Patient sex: M
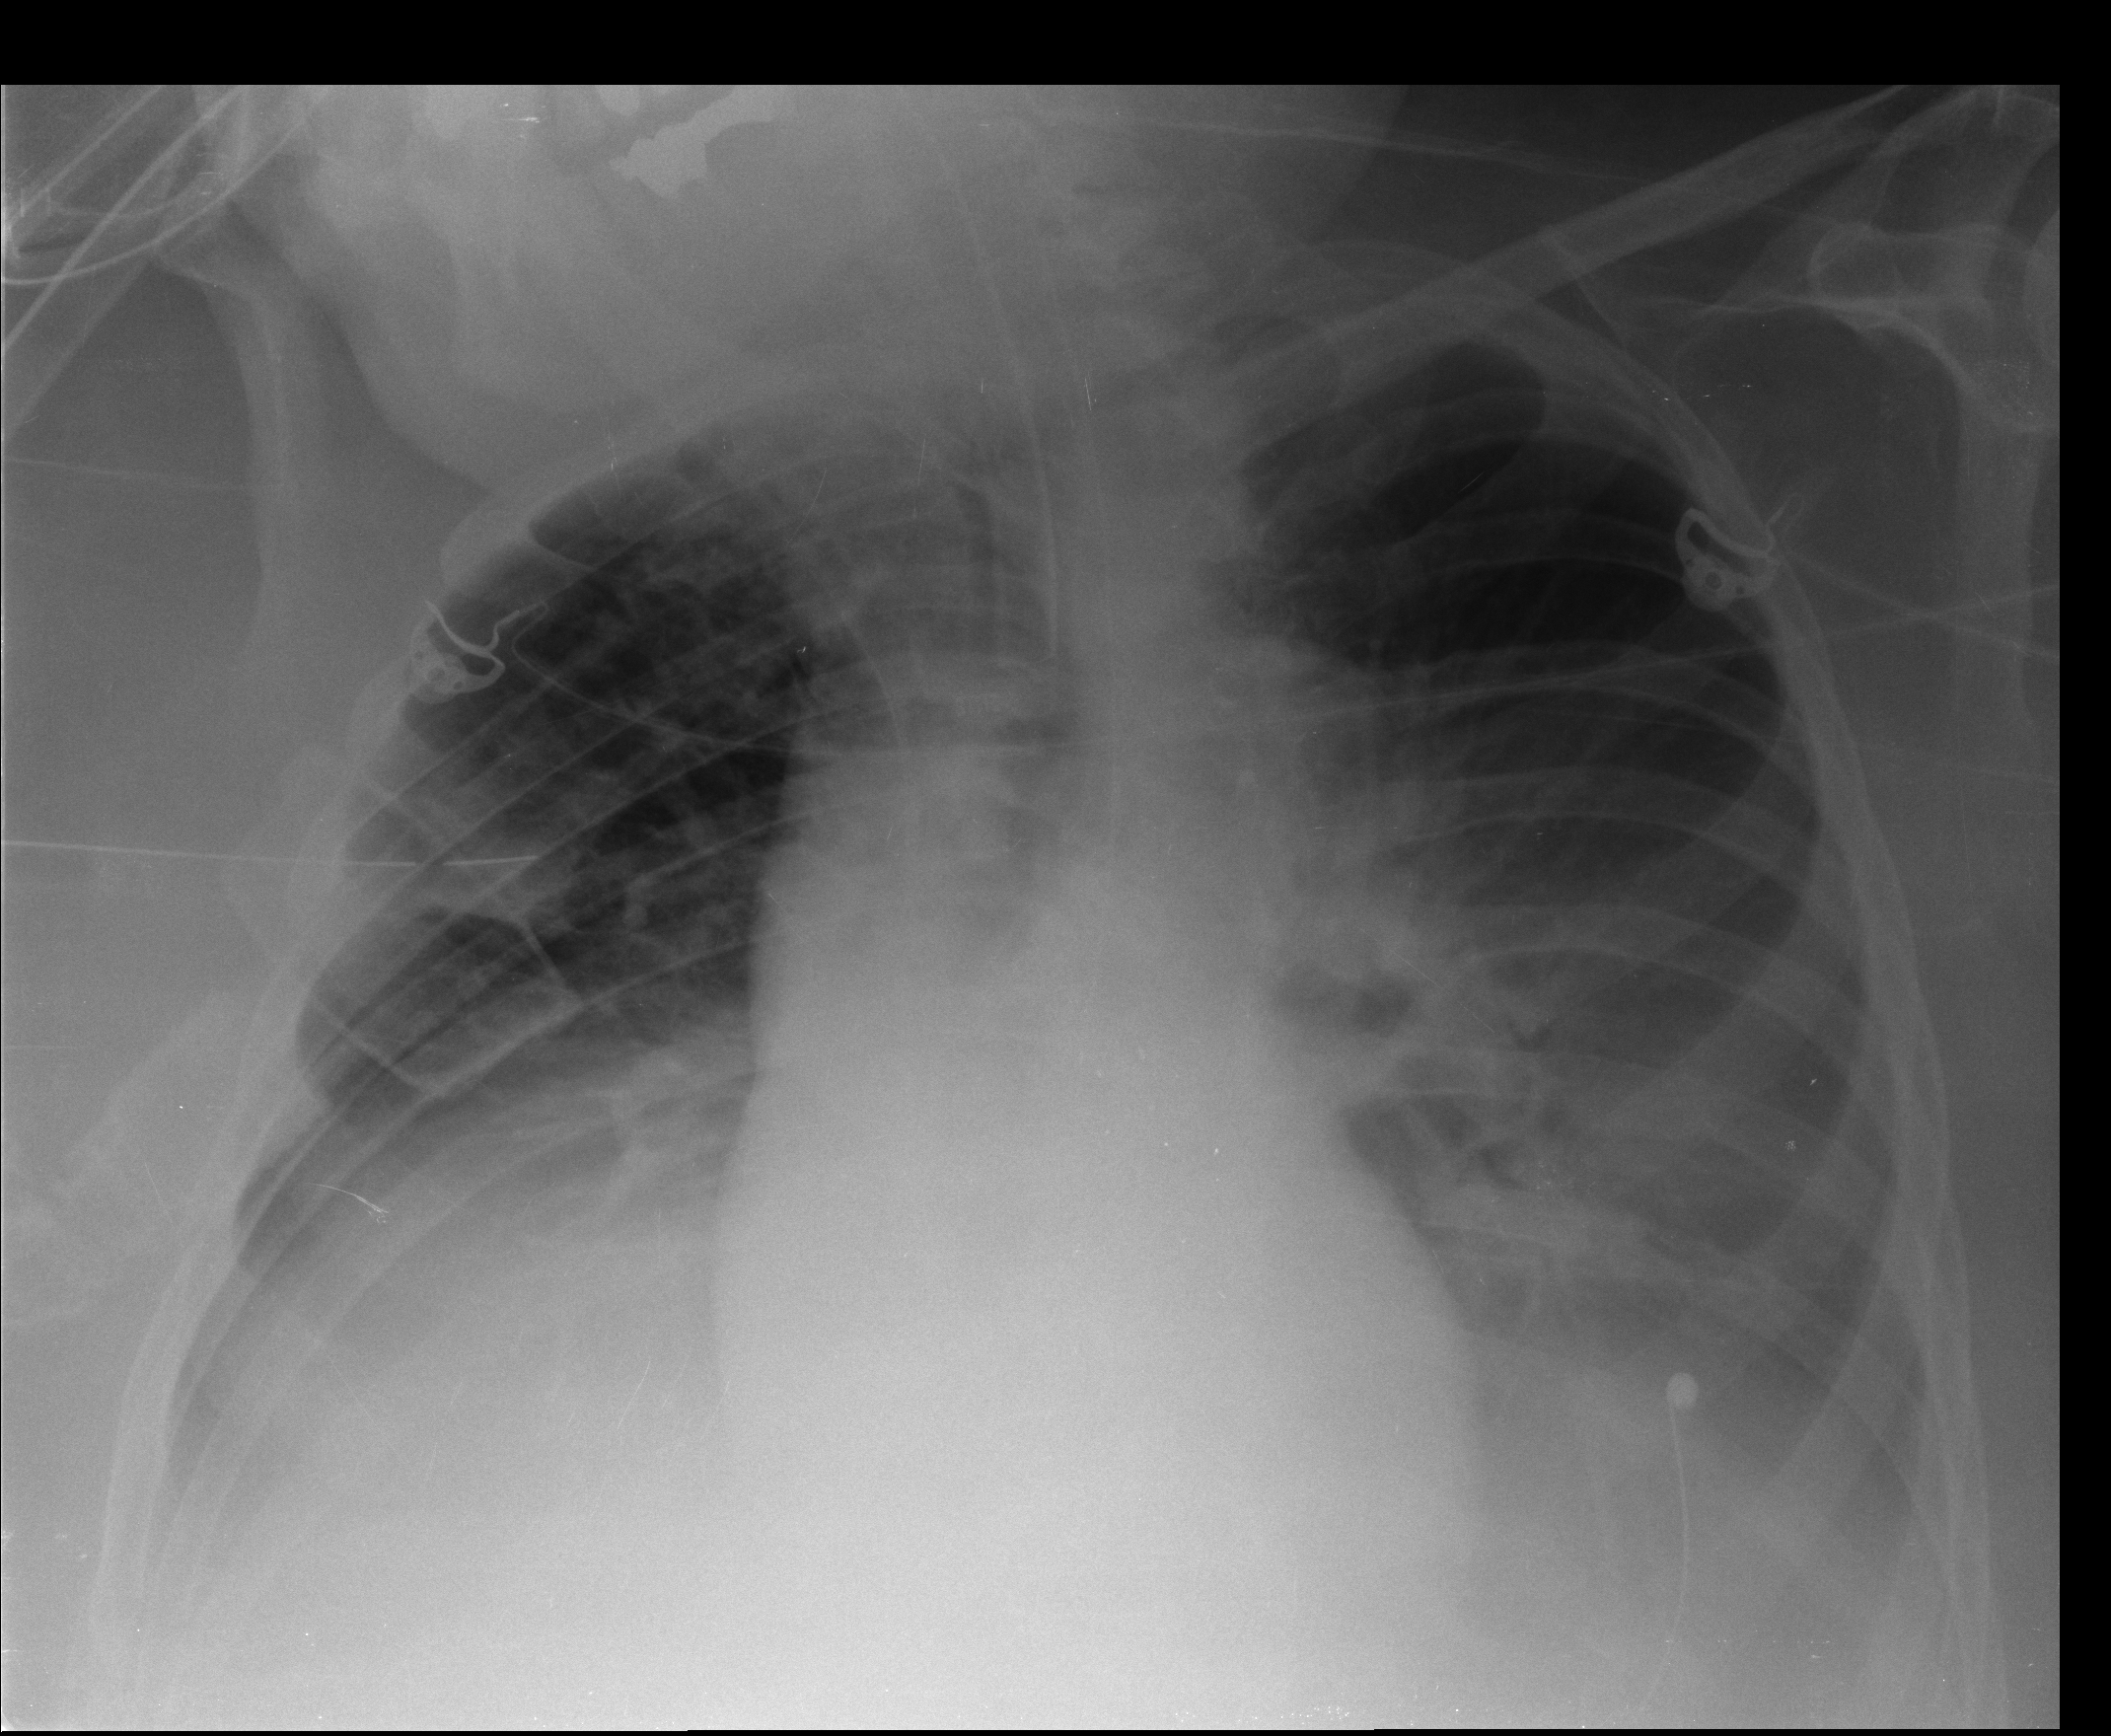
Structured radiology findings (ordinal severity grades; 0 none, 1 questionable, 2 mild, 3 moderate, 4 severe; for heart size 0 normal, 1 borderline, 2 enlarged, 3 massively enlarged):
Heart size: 0
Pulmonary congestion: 2
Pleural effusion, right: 3
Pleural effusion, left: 3
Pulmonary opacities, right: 1
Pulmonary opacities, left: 0
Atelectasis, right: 3
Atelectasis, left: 3